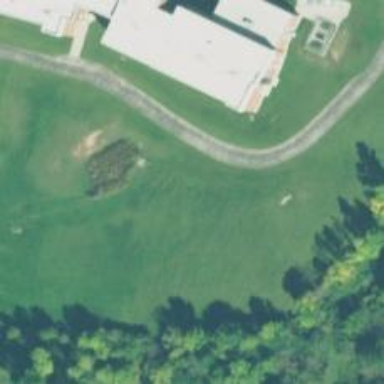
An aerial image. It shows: Disc golf hole.